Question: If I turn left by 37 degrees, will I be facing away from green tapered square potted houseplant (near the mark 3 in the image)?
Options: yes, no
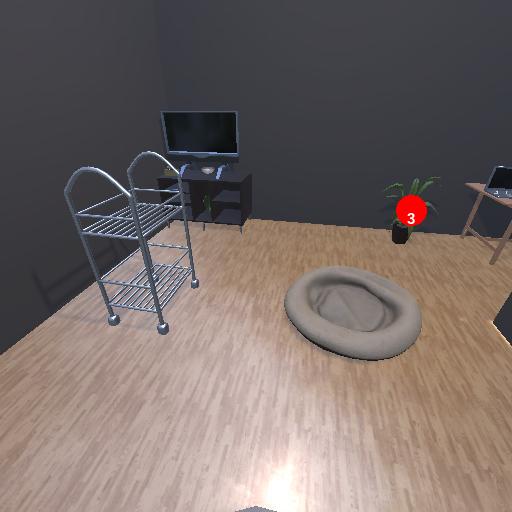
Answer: yes